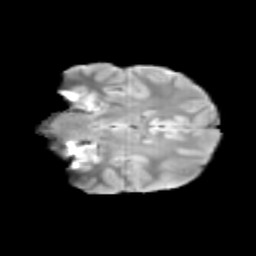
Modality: T2w
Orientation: coronal
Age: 11
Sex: male
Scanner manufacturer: siemens
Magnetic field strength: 3 T
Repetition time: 3.8 s
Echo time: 0.07 s